Question: I have a relatively simple setup. I have a custom usercontrol that has a bunch of components on it, some text boxes, and a listview.
In the designer, I can drag and drop other controls into my usercontrol, and it adds them to the usercontrol instance. I don't want this.
How can I explicitly say "Don't allow additional controls to be added to this usercontrol?"

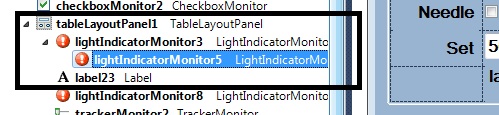
Answer: That's not the way it works. When you drop your user control on a form then adding controls to it isn't supported. That requires a special designer, <URL> shows what is required. Maybe it like the controls get added but they merely your user control. Their parent is still the form.
If a programmer opens your user control class itself in the designer then, sure, he can add controls as he pleases. The only way to stop that is to not ship the source code and use the keyword to prevent deriving from it.